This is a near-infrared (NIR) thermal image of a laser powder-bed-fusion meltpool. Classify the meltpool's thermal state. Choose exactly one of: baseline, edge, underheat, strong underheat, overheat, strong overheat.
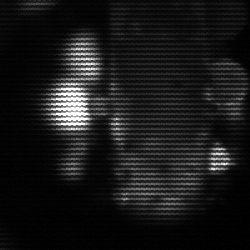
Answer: strong underheat